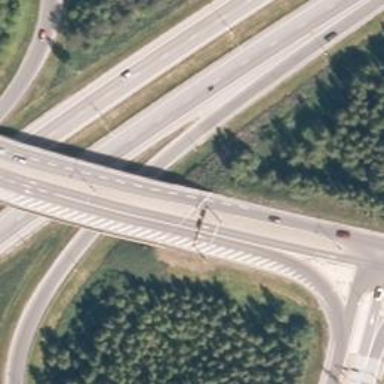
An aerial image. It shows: Asphalt road classified as trunk highway.